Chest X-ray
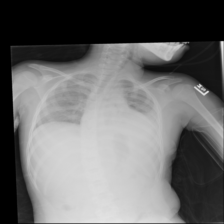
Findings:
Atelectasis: negative
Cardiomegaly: negative
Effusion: negative
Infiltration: negative
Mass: negative
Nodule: negative
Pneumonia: negative
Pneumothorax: negative
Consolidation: negative
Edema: negative
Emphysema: negative
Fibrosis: negative
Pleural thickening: negative
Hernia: negative